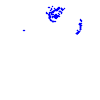
Particle: kaon